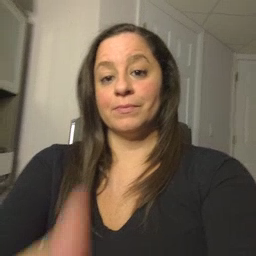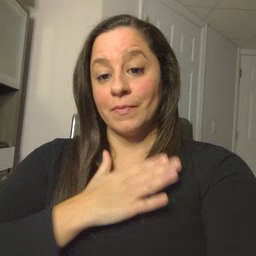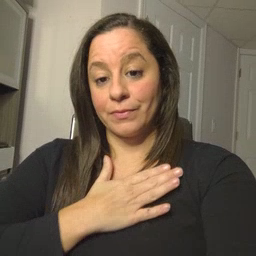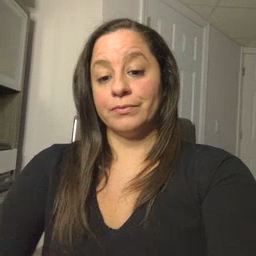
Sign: minemy